Question: I want to create the same dialog as the one created when using Dialogs.showException(), but instead of showing the stacktrace, I want to show my custom pre-formatted text. The functionality that I want is the Details button behavior.
What I want is this:

But not with the printed stacktrace.
What I have tried is to create my own Throwable, populate it with StackTraceElement objects(filled with the the text that I need) and overwrite the getStackTrace() method to return the populated array. The problem is that the stack trace is displayed from the point where the exception is thrown so the text that I need is shown at the bottom of the expanded pane.
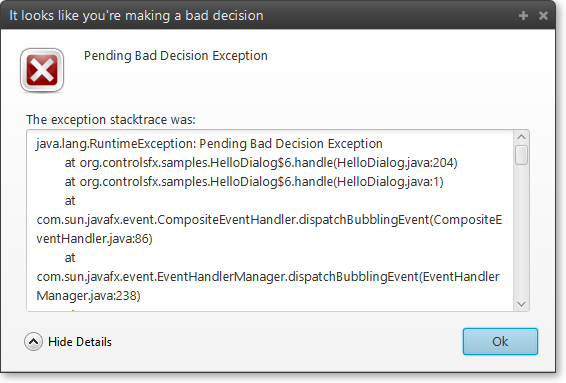
Answer: 'ControlsFX'
The source of the Exception Dialog is available <URL>. I'm a 'ControlsFX' committer, so ping me if you need more information.